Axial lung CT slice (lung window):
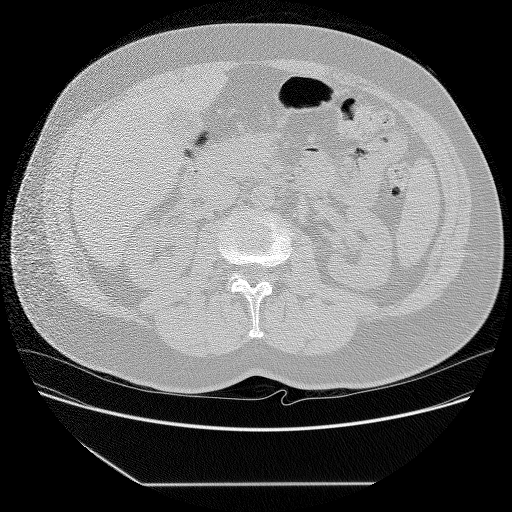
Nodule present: no